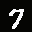
Label: 7